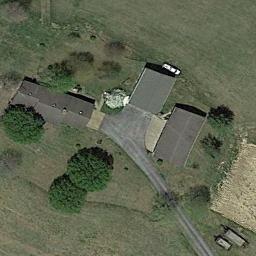
Label: residential